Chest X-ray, AP view. Patient: 51 years old, sex F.
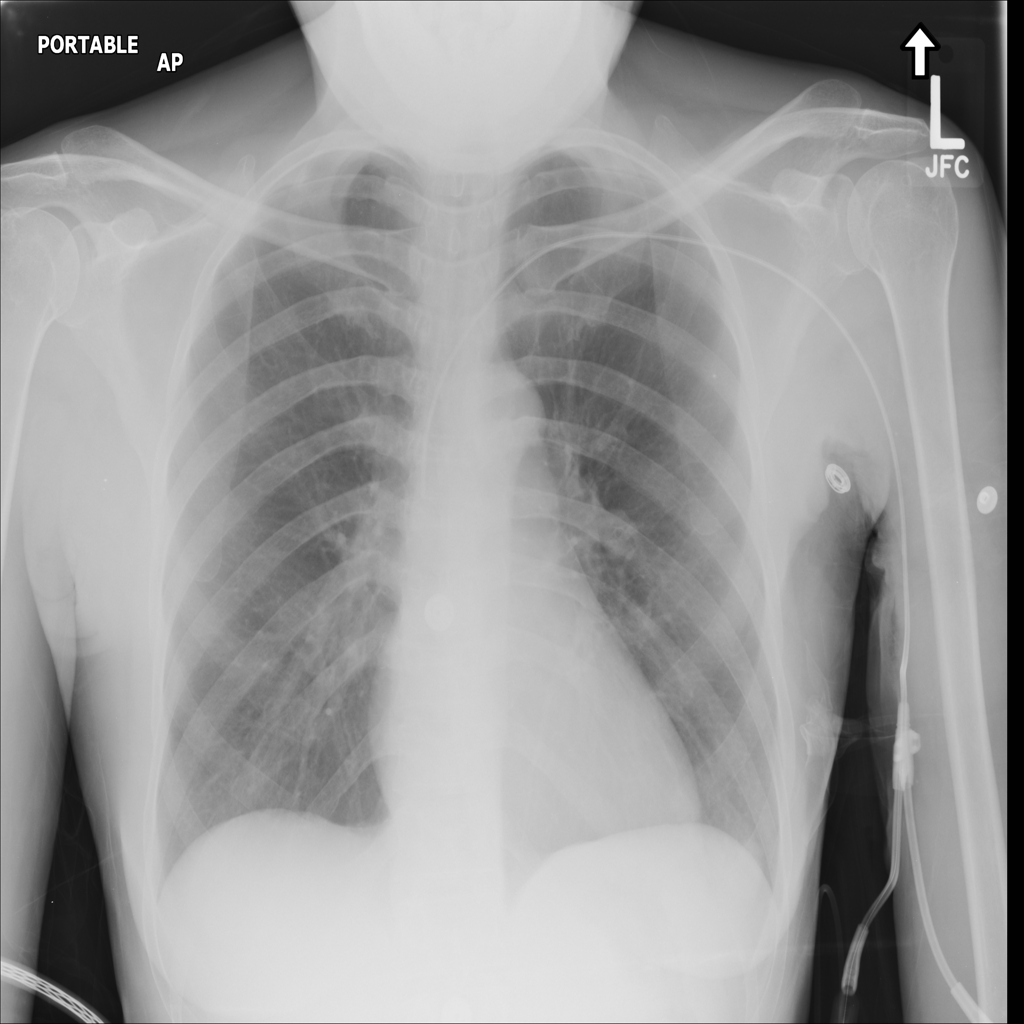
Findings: No Finding